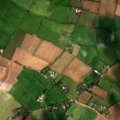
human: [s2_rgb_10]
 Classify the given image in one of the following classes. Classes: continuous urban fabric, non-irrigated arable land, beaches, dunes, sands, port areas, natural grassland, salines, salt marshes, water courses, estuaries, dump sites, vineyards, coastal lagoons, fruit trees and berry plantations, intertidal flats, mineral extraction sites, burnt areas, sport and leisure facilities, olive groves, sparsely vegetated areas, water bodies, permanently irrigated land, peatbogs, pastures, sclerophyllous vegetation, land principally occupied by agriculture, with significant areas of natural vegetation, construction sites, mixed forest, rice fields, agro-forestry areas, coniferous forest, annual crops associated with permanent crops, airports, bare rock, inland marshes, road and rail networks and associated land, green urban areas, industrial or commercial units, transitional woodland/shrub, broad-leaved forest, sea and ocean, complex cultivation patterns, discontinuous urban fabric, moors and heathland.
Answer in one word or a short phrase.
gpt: non-irrigated arable land, pastures